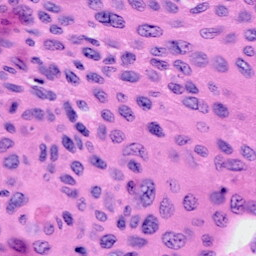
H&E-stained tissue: Cervix